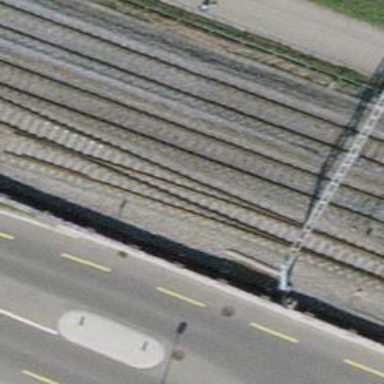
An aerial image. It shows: Railway siding for service.